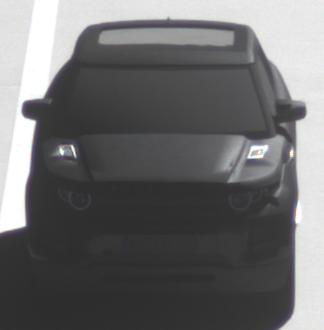
Make: Land Rover
Model: Range Rover Evoque 2.0 Si4
Detailed model: Range Rover Evoque (I)
Model produced from: 2011/08
Model produced until: 2013/11
Doors: 5
Color: black
Road condition: dry road
Daytime: morning or afternoon
Contrast: high contrast